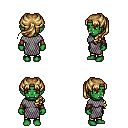
a pixel art fantasy rpg character, female body template, orc, green skin, chain mail, gold greaves, blonde princess hairstyle, cloth bracers, four views (front, back, left, right), 2x2 character sprite sheet, small pixel art, hard edges, no anti-aliasing